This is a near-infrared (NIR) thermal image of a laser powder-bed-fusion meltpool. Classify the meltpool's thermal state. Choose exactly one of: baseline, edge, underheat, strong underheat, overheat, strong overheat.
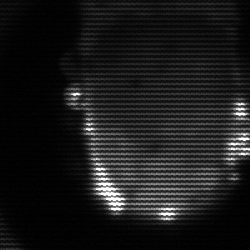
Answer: baseline